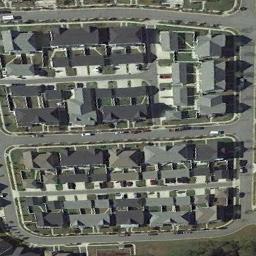
Label: residential